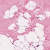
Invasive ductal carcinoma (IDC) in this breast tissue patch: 0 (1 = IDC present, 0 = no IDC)